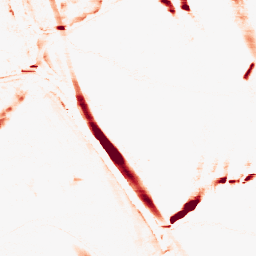
Category: morphological
Decomposition family: morphological_rect
Decomposition parameters: operation: opening
width: 20
height: 3
Upsampling method: sinc_hamming
Upsampling parameters: scale: 4
kernel_size: 8
Upsampling scale: 4